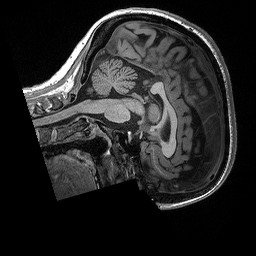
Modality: T1w
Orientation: sagittal
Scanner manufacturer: siemens
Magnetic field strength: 3 T
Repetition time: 2.3 s
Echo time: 0.00298 s